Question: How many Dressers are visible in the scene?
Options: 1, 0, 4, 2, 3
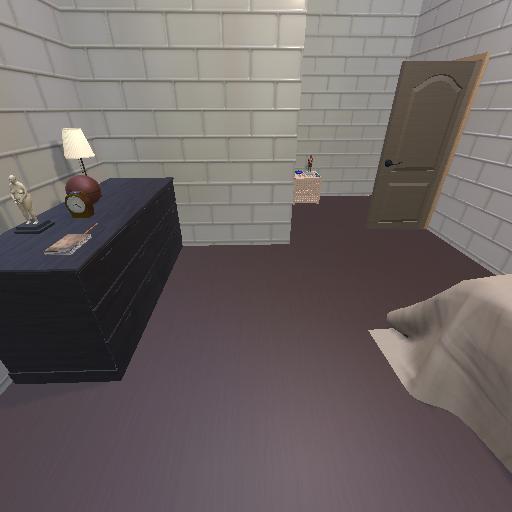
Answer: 1